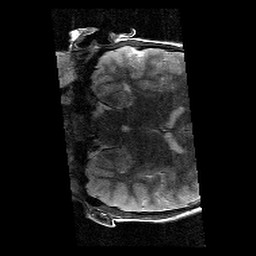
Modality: T2w
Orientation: coronal
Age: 12
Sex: male
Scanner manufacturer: siemens
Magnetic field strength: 3 T
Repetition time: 9.23 s
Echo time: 0.067 s